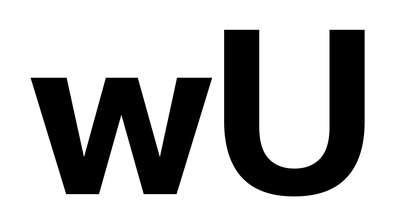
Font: InstrumentSans_Bold